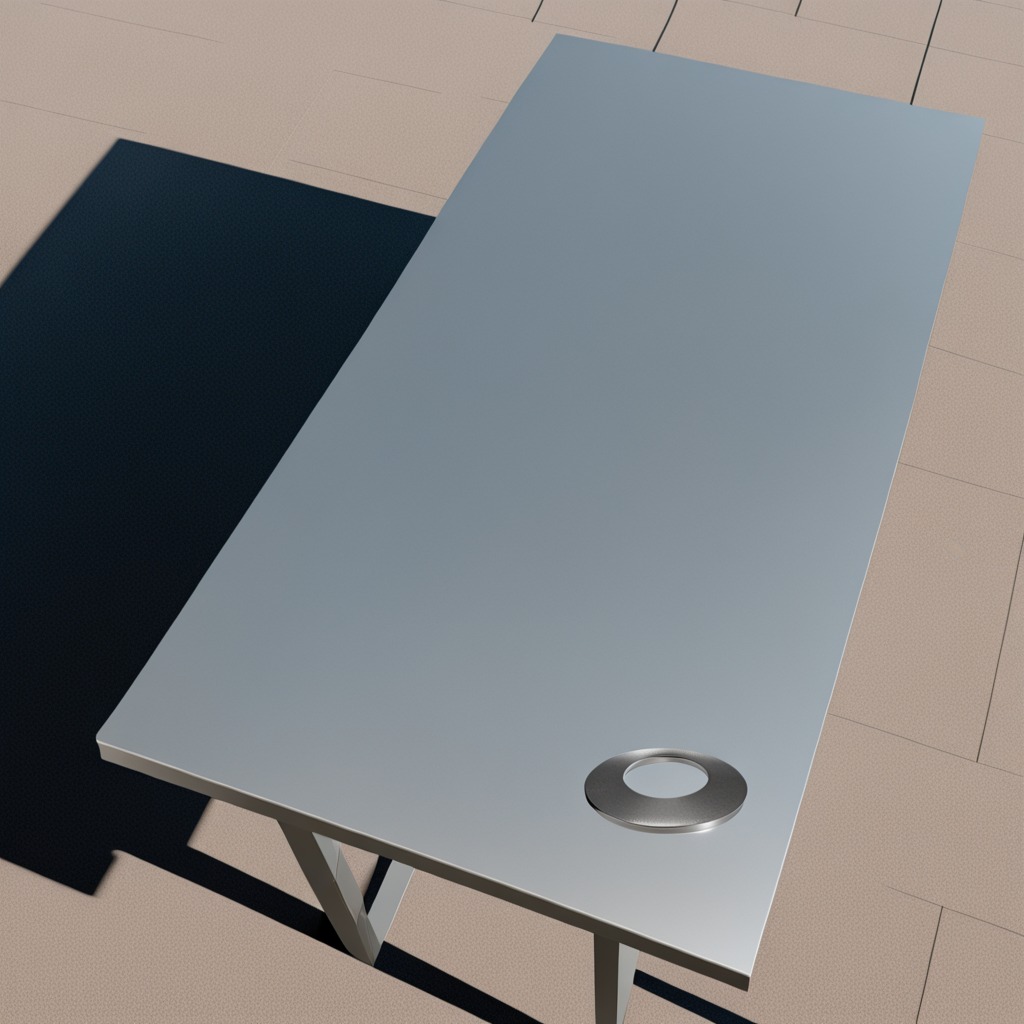
A flat metal washer lies on the table.